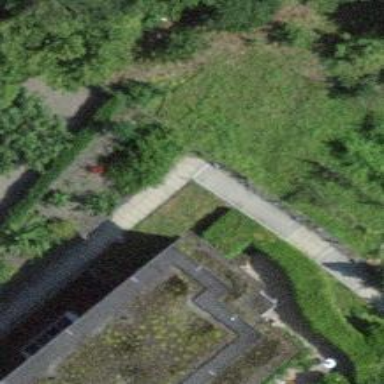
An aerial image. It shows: Set of concrete steps.